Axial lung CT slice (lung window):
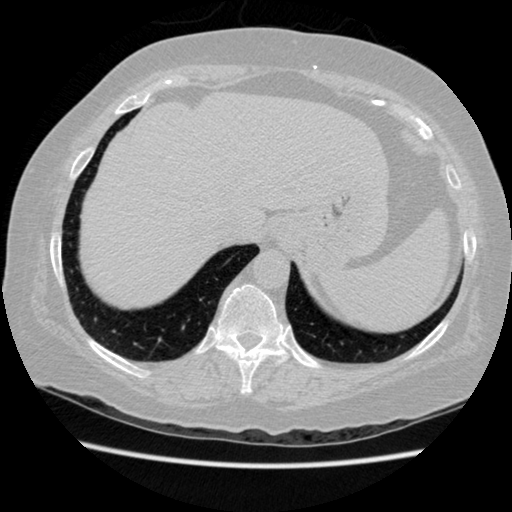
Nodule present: no